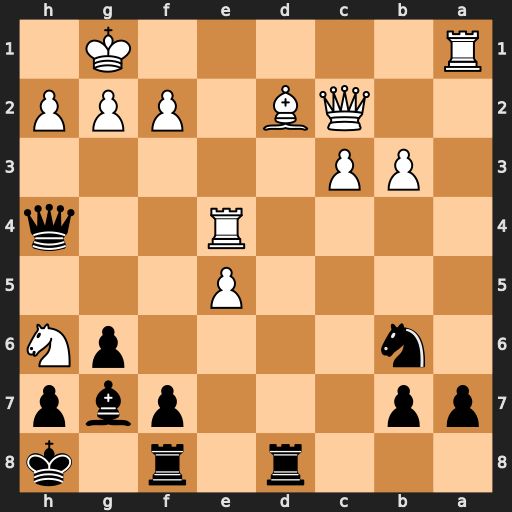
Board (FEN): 3r1r1k/pp3pbp/1n4pN/4P3/4R2q/1PP5/2QB1PPP/R5K1
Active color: b
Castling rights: -
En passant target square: -
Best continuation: Rxd2 Qxd2 Qxe4